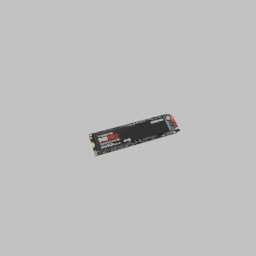
Label: electronics